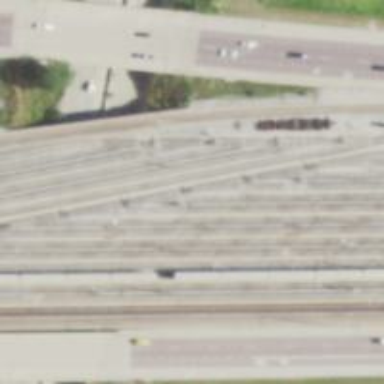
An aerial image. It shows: Electrified rail service yard.